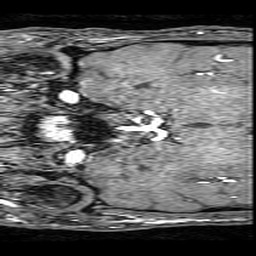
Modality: angio
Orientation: coronal
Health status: ill
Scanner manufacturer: philips
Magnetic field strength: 3 T
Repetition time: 0.01821 s
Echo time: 0.003387 s